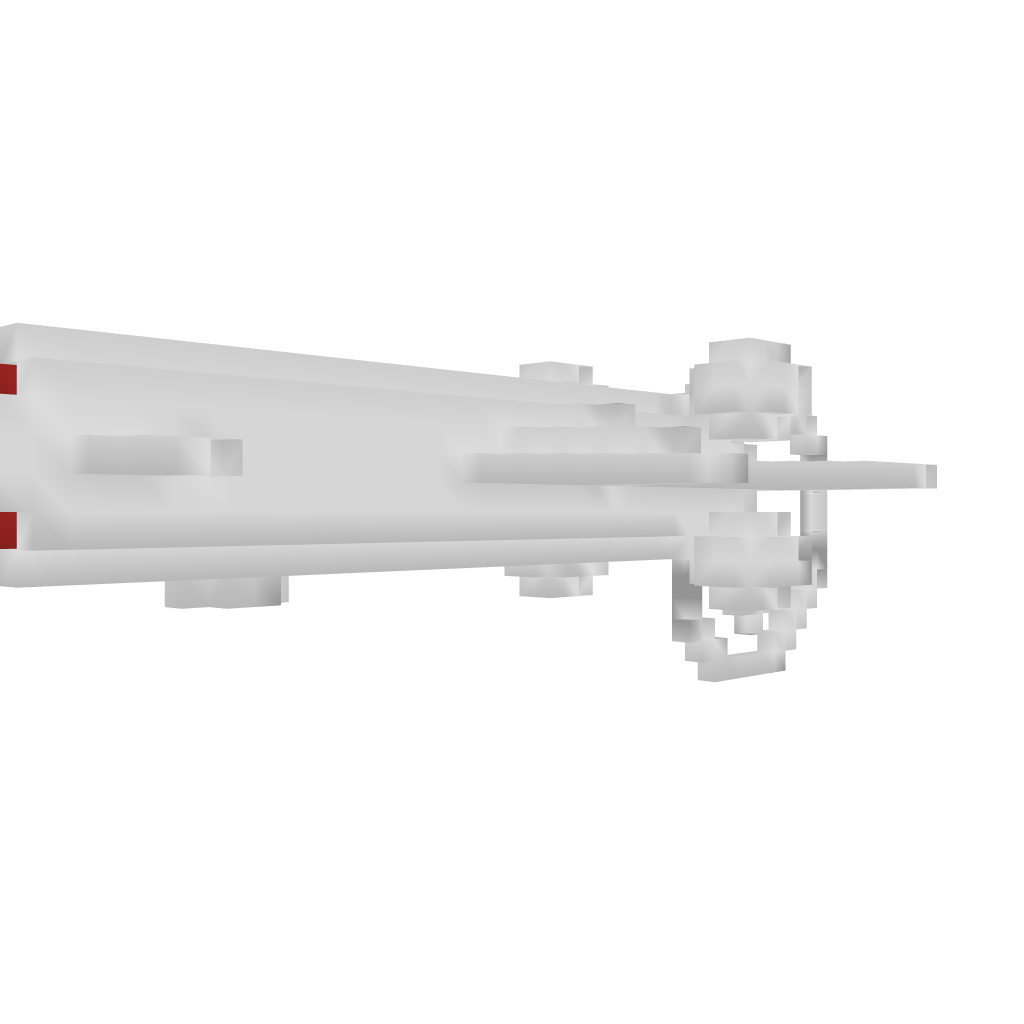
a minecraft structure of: subairship with torpedos v 1.1